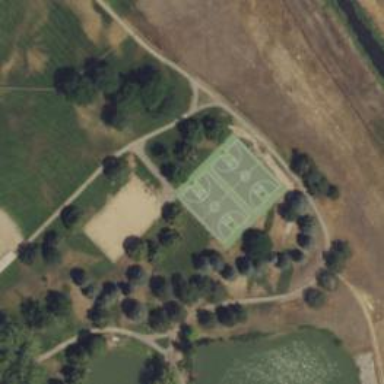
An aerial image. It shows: Basketball court on leisure land pitch.